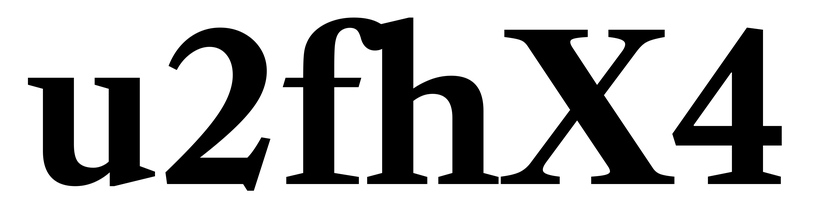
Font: LibreCaslonText_Bold